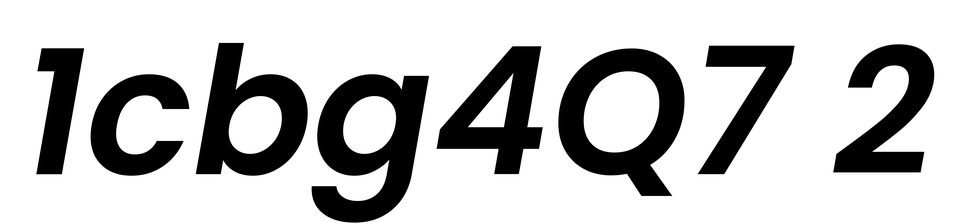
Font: Poppins-SemiBoldItalic